Field crop: tomato
Growth stage: 2
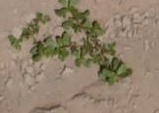
Species: portulaca